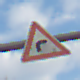
Verkehrszeichen: KurveRechts
Umgebung: Outdoor, Nature
Tageszeit: MorningAfternoon
Wetter: PartlyCloudy
Licht: Natural
Jahreszeit: Autumn
Kontrast: LowContrast